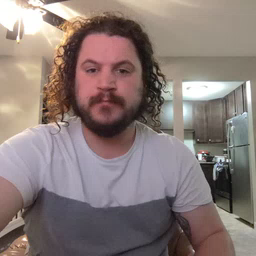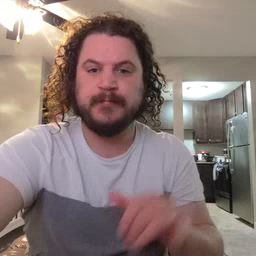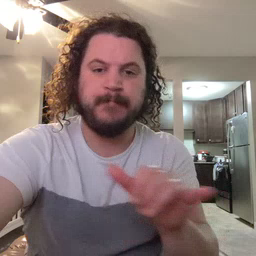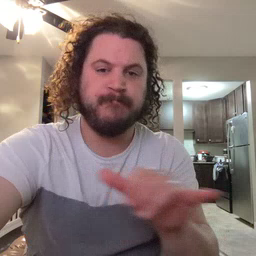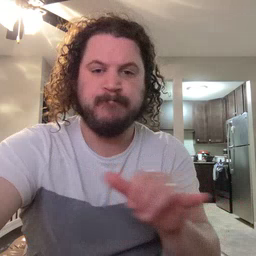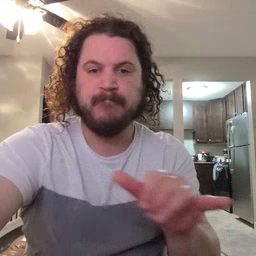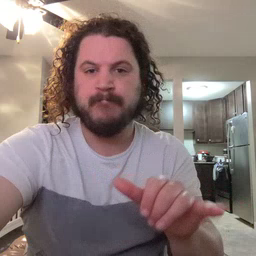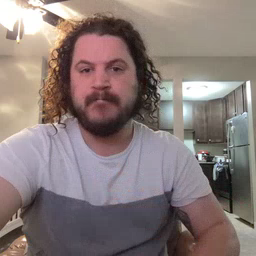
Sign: same